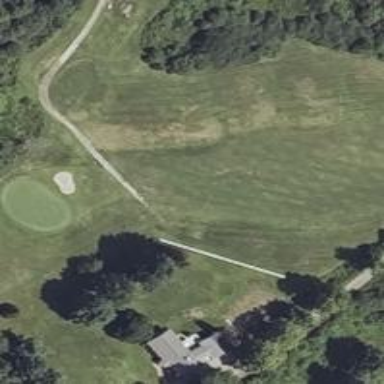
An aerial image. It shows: Golf hole.